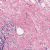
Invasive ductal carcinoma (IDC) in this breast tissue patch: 0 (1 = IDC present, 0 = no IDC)